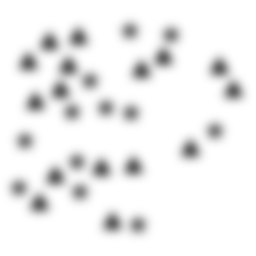
Squares: 0
Triangles: 16
Stars: 12
Total shapes: 28